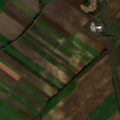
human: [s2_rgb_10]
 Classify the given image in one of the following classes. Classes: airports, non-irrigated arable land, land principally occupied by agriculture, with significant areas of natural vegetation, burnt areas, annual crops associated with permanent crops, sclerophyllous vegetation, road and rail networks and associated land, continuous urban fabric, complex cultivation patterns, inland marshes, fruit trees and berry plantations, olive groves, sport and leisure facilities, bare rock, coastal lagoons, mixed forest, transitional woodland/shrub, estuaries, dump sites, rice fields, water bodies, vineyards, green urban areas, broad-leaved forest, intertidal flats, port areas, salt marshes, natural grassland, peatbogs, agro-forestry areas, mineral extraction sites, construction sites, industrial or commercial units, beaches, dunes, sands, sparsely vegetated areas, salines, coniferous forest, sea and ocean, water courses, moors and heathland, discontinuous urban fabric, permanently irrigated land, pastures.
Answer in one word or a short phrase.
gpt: non-irrigated arable land